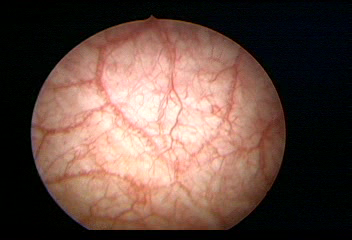
Modality: WLC
Class: Normal mucosa
Bladder cancer association: No